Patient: sex M, age 23
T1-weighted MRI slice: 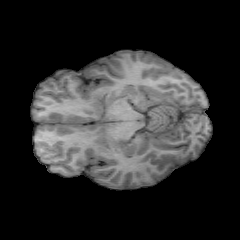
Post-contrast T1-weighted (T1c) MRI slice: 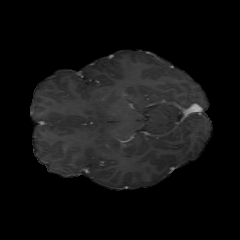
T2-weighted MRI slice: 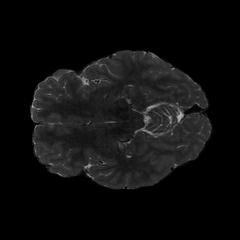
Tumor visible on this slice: no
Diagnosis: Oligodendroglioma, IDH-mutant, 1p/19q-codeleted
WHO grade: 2